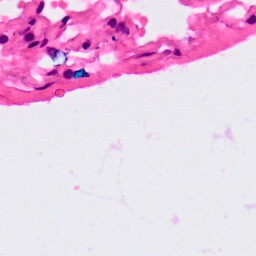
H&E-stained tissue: Lung